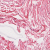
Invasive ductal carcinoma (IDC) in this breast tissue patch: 0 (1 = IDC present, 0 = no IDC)